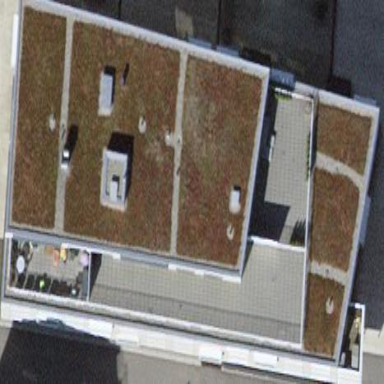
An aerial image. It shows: Tan apartment building with flat roof colored rosy brown.